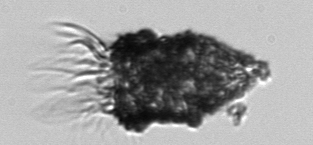
Label: Tintinnopsis